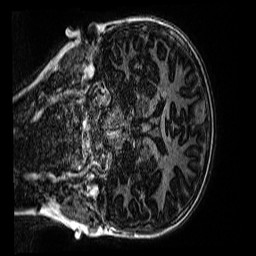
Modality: MP2RAGE
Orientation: coronal
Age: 9
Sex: male
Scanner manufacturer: siemens
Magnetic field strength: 3 T
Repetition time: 4 s
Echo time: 0.00299 s